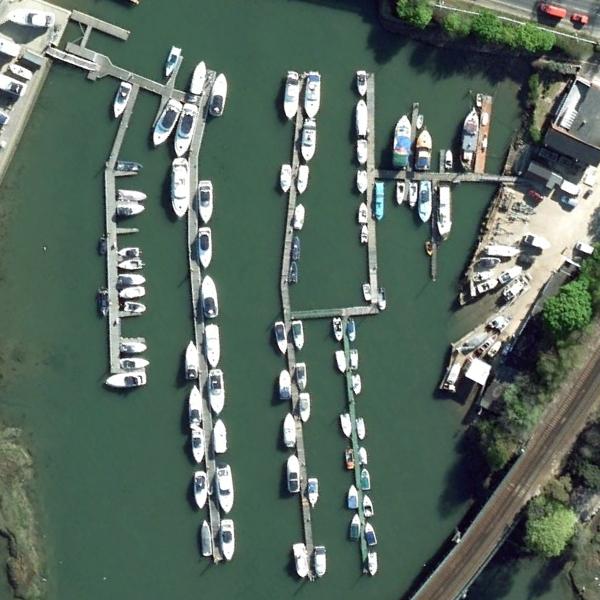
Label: Port